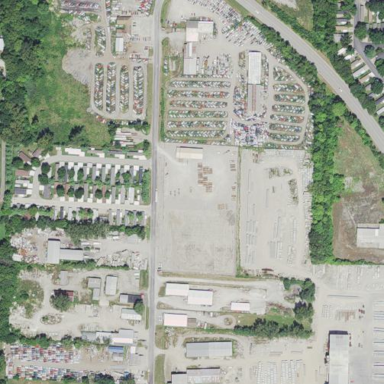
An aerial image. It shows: Commercial area.